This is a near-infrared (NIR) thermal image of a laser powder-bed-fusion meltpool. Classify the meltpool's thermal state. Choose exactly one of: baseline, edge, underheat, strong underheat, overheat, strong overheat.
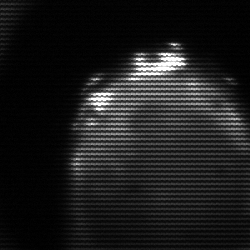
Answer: edge